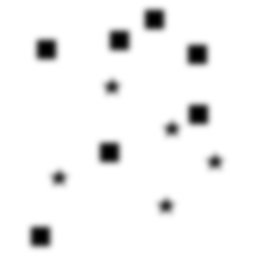
Squares: 7
Triangles: 0
Stars: 5
Total shapes: 12